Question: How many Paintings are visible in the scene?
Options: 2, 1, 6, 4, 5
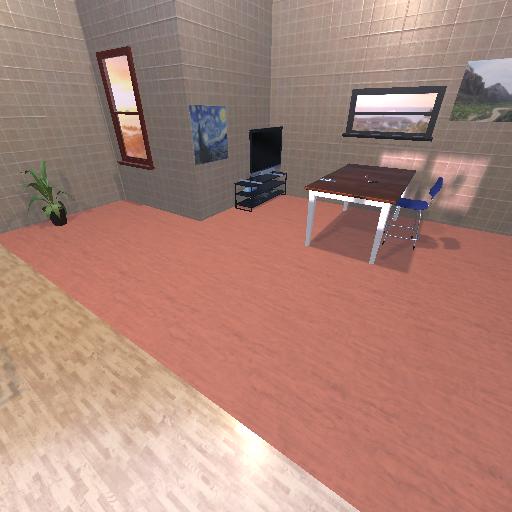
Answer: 2